Question: I'm looking for a Java library to create block diagrams, which might look as in the picture:

So far I couldn't find a satisfying solution. I would be thankful for any suggestions.
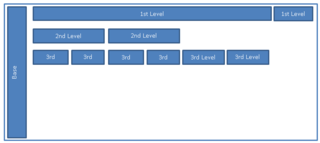
Answer: There's a <URL> is capable of more than just those block diagrams though, so there might be a learning curve.